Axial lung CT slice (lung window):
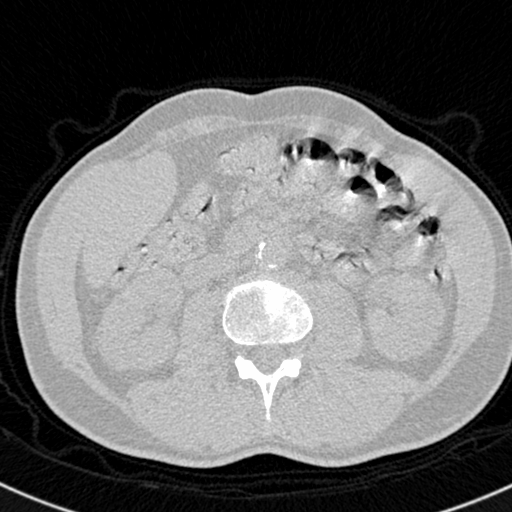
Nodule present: no